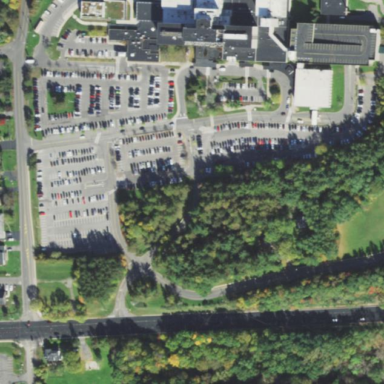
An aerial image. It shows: Hospital providing healthcare services.